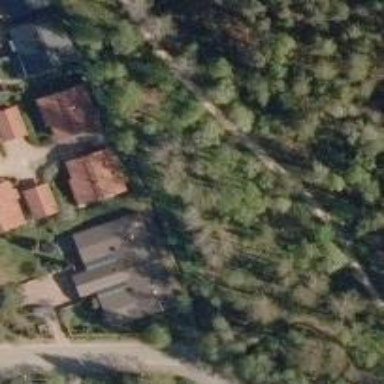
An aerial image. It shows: Path.